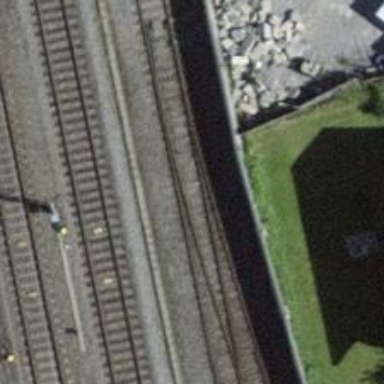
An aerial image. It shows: Railway switch with the turnout side on the left.